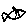
Label: fish